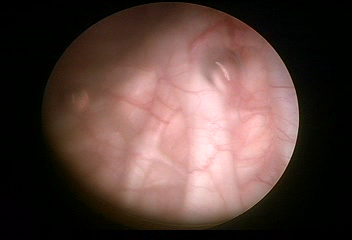
Modality: WLC
Class: Normal mucosa
Bladder cancer association: No